Field crop: maize
Growth stage: 2
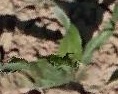
Species: maize